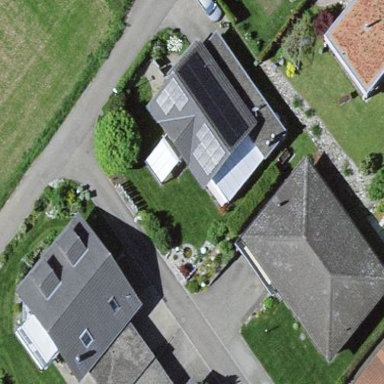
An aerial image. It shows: Simple and straightforward house.